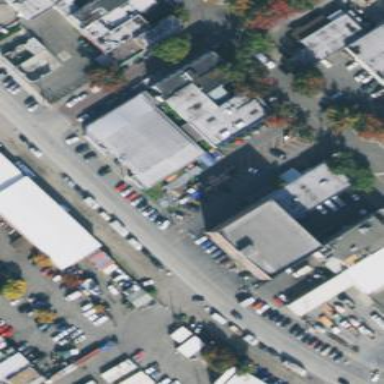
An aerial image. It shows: Industrial building housing hardware shop.